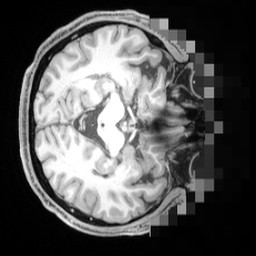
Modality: T1w
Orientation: axial
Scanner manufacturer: siemens
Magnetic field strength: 3 T
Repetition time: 2.55 s